九年级 · 解析几何
如图, 海边有两座灯塔 $A 、 B$, 暗礁分布在经过 $A 、 B$ 两点的弓形（弓形的弧是 $\odot \mathrm{O}$的一部分）区域内, $\angle A O B=96^{\circ}$, 为了避免触礁, 轮船 $P$ 与 $A 、 B$ 的张角 $\angle A P B$ 的最大值为 $\qquad$ .

（第 15 题）

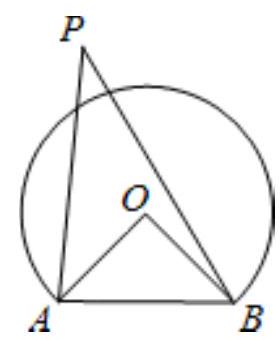
答案:  48

【详解】试题解析： $\because$ 海边立有两座灯塔 A、B, 暗礁分布在经过 A、B 两点的弓形（弓形的弧是 $\odot \mathrm{O}$ 的一部分）区域内, $\angle \mathrm{AOB}=96^{\circ}$.

$\therefore$ 当 $\mathrm{P}$ 点在圆上时，不进入经过 $\mathrm{A} 、 \mathrm{~B}$ 两点的弓形（弓形的弧是 $\odot \mathrm{O}$ 的一部分）区域内，轮船 $\mathrm{P}$ 与 $\mathrm{A} 、 \mathrm{~B}$ 的张角 $\angle \mathrm{APB}$ 的最大,

此时 $\angle \mathrm{AOB}=2 \angle \mathrm{APB}=96^{\circ}$,

$\therefore \angle \mathrm{APB}=48^{\circ}$.

考点: 圆周角定理.